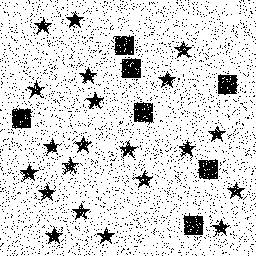
Squares: 7
Triangles: 0
Stars: 21
Total shapes: 28